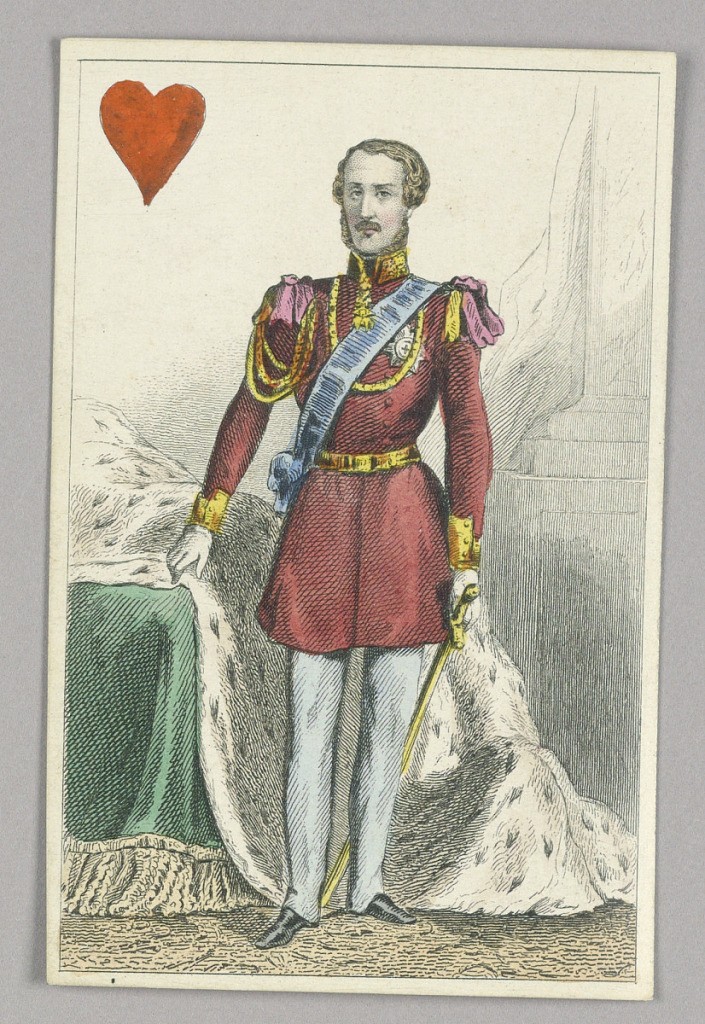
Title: Prince Albert, King of Hearts from Set of "Jeu Imperial–Second Empire–Napoleon III" Playing Cards
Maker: B.P. Grimaud, Paris, France
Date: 1858
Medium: Lithograph on glazed paper
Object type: Playing Card
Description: Prince Albert, King of Hearts from Set of "Jeu Imperial-Second Empire-Napoleon III" Playing Cards.